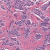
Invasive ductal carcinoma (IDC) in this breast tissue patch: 1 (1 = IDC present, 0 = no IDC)